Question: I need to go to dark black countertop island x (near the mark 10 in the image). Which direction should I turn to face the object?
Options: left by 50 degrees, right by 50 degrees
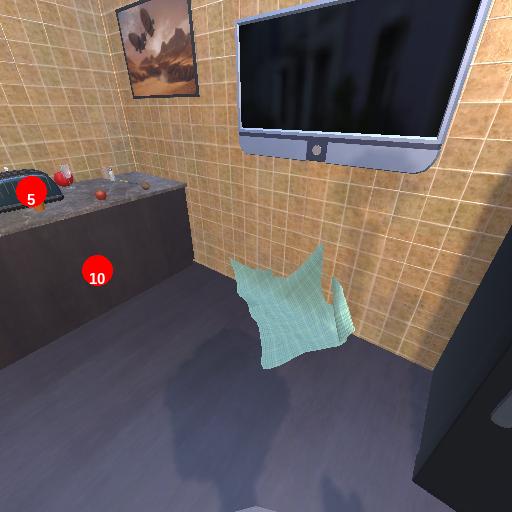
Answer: left by 50 degrees